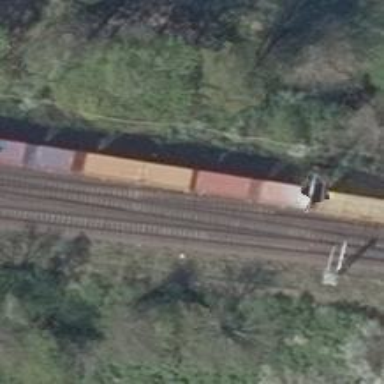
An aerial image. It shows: Railway with electrified contact lines running along embankment.